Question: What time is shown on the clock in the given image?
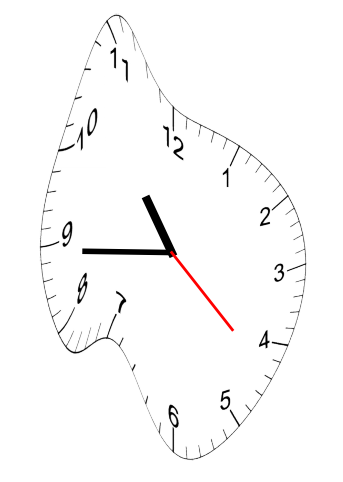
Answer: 10:44:22